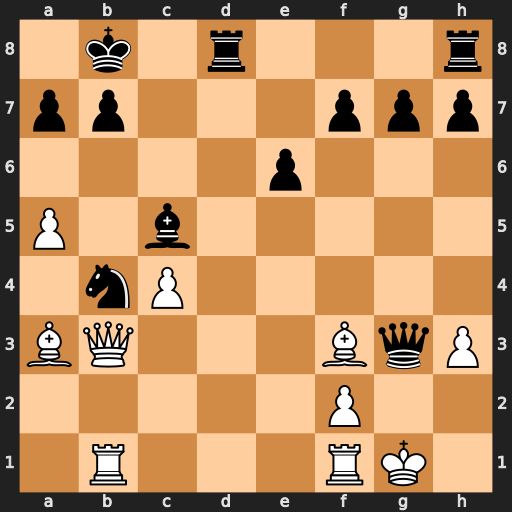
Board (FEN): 1k1r3r/pp3ppp/4p3/P1b5/1nP5/BQ3BqP/5P2/1R3RK1
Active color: w
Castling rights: -
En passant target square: -
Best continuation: Bg2 Qxb3 Rxb3